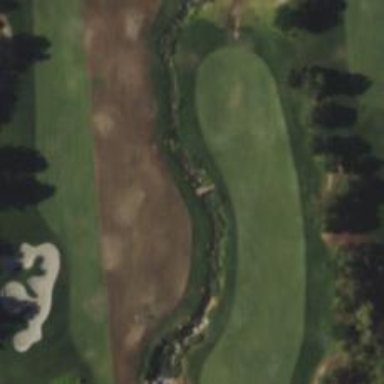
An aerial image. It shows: Path bridge on golf course.